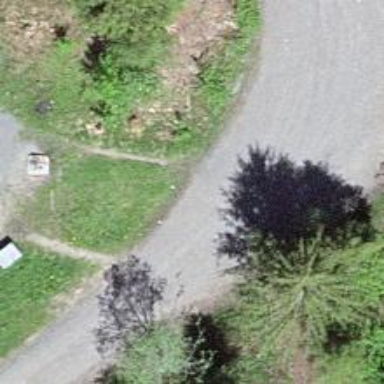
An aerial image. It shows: Bollard.